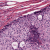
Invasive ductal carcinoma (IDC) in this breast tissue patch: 0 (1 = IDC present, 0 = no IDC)